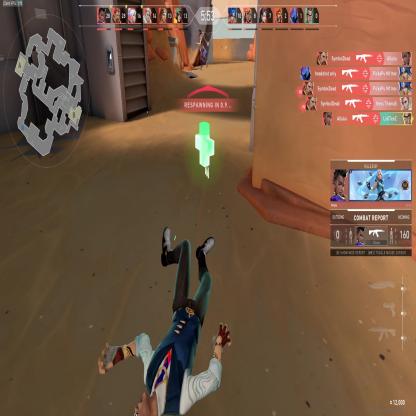
Label: enemy